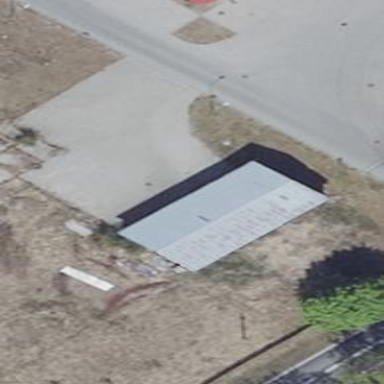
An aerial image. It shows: Outbuilding.